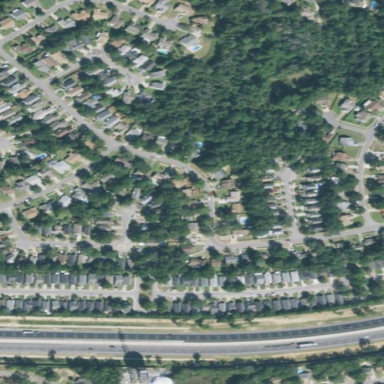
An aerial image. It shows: Residential area consisting of single-family homes.